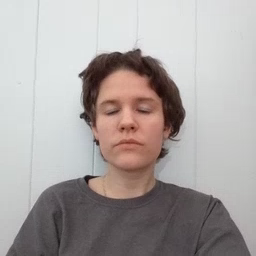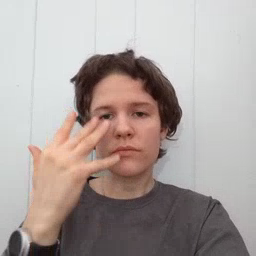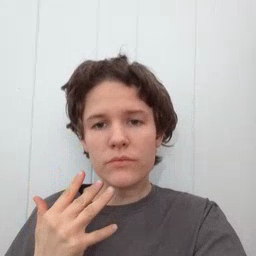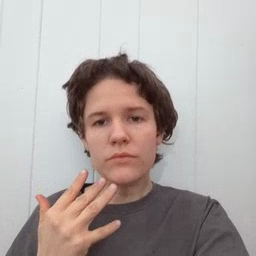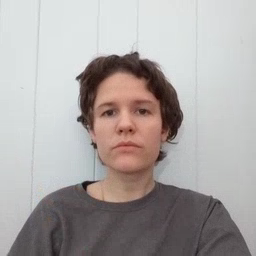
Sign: sad